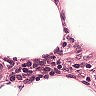
Metastatic tissue present: no